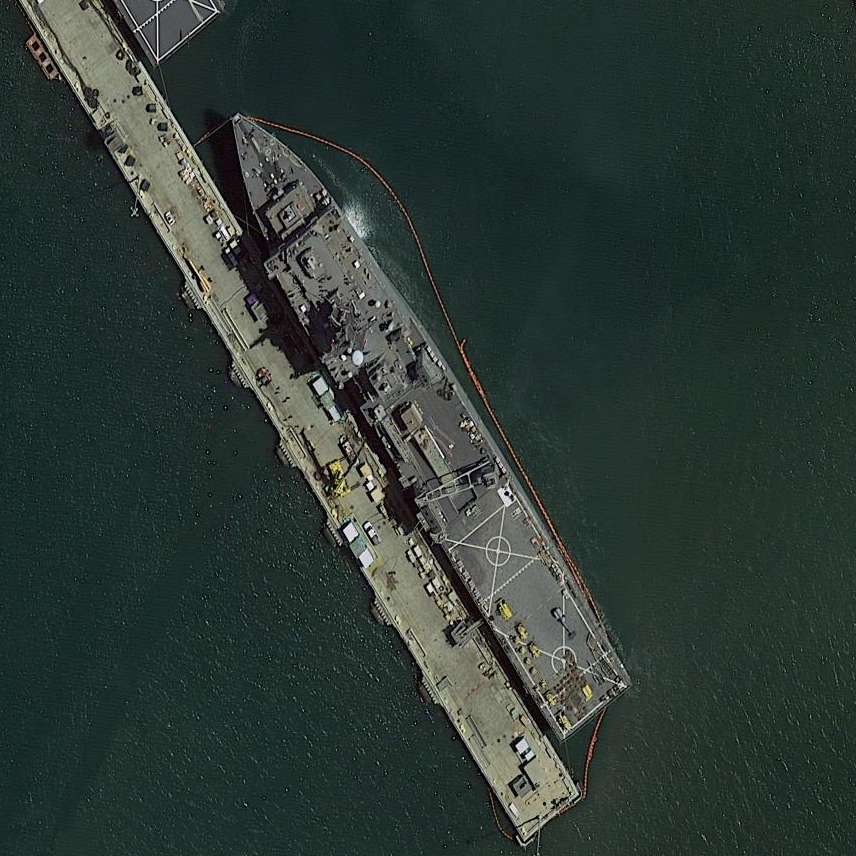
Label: Whitby_Island-class_dock_landing_ship